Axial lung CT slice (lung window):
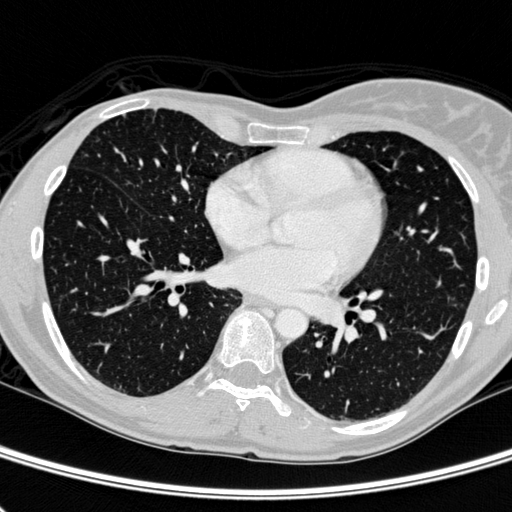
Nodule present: no